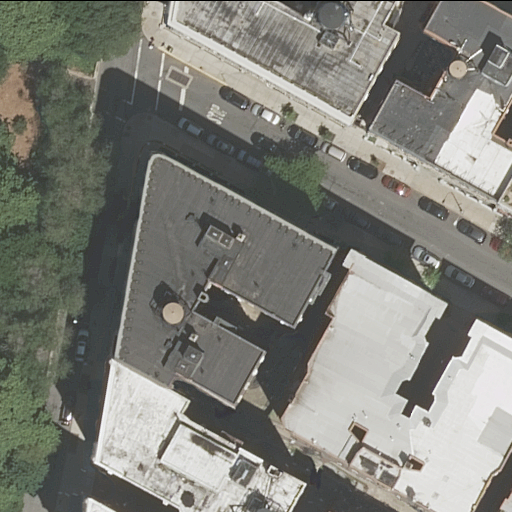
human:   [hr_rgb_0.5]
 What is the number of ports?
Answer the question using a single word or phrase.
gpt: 0

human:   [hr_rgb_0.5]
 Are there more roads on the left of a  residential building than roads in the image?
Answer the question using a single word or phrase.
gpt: no

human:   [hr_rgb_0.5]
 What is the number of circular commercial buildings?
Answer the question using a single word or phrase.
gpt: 0

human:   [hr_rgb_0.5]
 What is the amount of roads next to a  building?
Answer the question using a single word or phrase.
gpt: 3

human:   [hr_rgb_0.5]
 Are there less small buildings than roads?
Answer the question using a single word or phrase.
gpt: yes

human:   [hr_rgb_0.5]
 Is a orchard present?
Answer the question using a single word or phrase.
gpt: no

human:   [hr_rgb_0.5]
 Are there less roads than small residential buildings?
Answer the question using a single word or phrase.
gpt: no

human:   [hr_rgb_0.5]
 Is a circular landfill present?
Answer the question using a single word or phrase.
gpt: no

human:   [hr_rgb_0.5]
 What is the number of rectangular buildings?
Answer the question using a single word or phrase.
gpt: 1

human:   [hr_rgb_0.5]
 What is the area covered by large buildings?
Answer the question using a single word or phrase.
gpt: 3928m2

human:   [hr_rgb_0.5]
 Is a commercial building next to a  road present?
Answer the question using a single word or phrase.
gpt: no

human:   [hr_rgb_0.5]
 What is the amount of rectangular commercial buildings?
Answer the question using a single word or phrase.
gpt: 0

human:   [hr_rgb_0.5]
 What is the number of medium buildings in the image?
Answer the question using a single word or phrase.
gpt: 2

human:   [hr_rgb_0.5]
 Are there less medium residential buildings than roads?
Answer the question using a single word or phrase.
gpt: yes

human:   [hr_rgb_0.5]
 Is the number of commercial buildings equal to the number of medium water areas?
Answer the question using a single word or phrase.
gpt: yes

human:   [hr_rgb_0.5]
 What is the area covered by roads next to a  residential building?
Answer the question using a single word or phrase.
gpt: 0m2

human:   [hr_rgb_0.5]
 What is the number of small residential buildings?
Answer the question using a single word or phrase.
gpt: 0

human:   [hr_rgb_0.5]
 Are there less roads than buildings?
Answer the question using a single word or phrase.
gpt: yes

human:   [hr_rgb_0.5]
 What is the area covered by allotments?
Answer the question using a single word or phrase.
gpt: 0m2

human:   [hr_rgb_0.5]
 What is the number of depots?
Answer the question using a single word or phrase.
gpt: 0

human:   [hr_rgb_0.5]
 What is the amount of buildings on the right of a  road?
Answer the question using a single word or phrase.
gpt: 7

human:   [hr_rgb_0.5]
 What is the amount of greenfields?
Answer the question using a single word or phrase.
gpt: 0

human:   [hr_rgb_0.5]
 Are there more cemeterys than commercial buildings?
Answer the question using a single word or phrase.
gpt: no

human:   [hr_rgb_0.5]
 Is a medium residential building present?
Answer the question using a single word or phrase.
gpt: yes

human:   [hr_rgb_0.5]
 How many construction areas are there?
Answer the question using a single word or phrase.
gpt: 0

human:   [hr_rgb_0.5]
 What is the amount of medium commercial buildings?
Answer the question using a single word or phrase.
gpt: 0

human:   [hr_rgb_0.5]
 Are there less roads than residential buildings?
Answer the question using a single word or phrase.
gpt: yes

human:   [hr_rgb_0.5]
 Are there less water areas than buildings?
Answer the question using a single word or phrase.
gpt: yes

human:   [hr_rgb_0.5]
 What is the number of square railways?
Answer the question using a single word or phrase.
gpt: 0

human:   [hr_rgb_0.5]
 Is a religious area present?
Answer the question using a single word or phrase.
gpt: no

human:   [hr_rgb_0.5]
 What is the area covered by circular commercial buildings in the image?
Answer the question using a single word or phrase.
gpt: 0m2

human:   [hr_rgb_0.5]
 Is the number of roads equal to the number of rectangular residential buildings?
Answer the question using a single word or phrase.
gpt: no

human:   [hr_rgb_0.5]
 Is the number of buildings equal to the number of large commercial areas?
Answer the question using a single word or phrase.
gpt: no

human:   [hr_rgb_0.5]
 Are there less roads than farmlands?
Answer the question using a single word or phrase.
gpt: no

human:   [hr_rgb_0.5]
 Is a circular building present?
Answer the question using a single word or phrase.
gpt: no

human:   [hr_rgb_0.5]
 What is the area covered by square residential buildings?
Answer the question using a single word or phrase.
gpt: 0m2